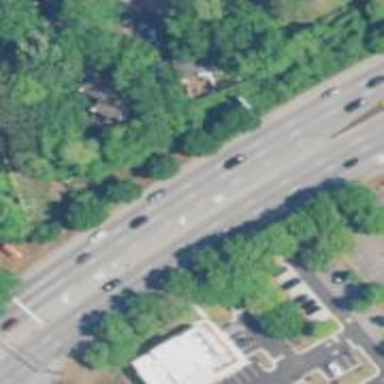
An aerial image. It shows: Trunk highway.